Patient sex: M
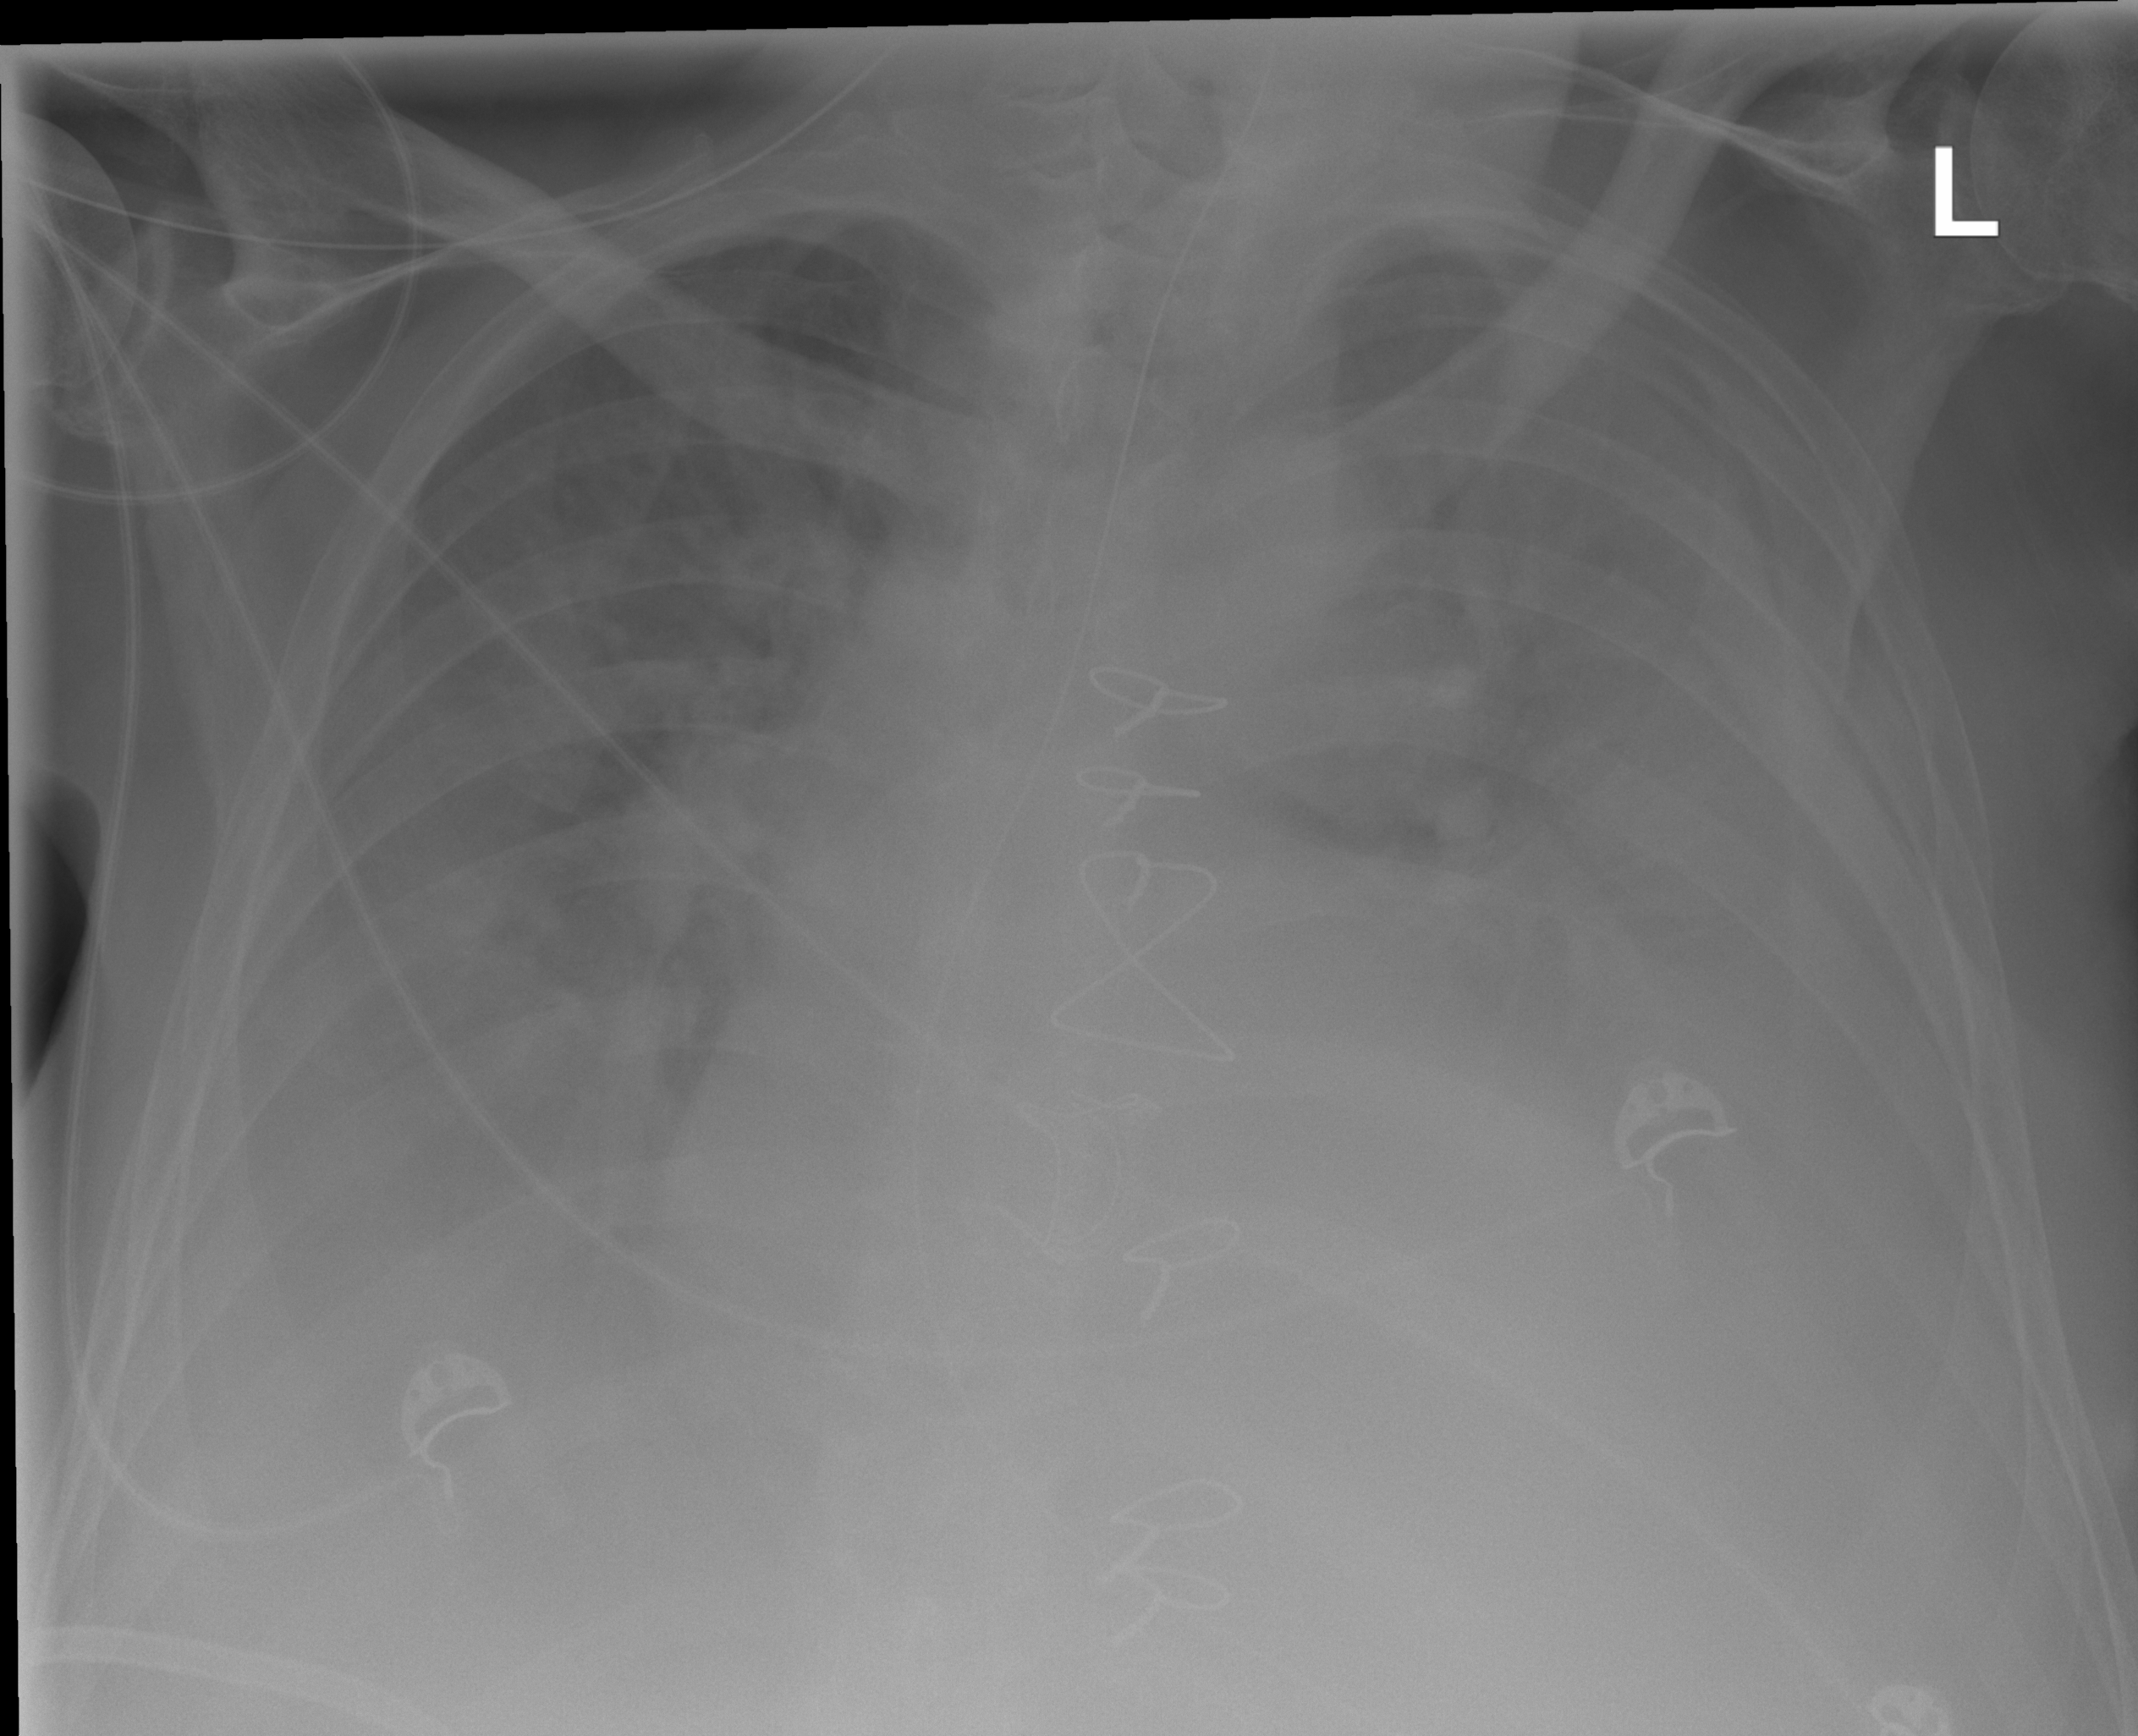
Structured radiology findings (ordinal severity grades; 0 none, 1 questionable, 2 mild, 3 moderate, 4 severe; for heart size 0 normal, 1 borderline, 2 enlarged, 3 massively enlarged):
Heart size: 2
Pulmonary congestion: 2
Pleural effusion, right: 3
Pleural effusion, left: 3
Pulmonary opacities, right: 0
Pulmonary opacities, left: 0
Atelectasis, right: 3
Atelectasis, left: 3